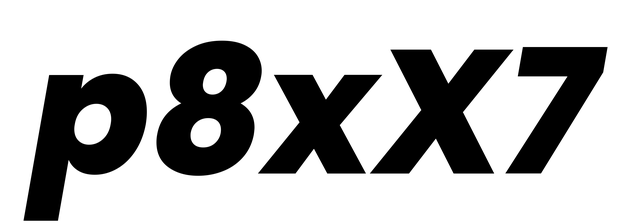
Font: Poppins-ExtraBoldItalic